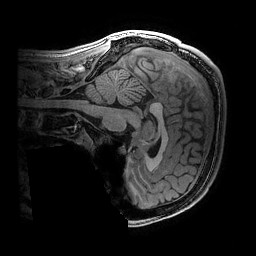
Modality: T1w
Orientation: sagittal
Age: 15
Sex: male
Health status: ill
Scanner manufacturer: ge
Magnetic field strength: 3 T
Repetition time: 0.007664 s
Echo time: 0.00342 s